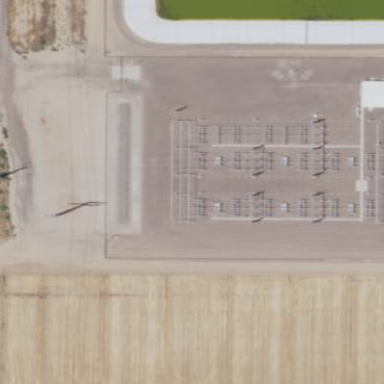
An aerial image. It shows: Outdoor power substation surrounded by fence. The substation is at the transition level.